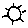
Label: sun